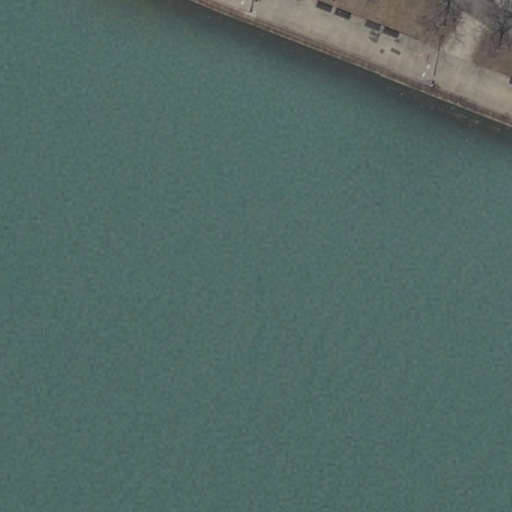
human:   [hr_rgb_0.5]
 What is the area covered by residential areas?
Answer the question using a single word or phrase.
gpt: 10627m2

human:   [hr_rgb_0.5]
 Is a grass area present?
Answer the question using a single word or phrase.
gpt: yes

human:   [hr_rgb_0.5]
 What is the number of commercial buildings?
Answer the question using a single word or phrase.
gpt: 0

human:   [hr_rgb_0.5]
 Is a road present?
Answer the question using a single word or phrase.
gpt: yes

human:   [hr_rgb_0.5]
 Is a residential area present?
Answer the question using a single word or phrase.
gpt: yes

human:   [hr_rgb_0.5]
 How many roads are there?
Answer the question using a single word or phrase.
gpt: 4

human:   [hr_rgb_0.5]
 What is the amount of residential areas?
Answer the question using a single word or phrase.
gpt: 1

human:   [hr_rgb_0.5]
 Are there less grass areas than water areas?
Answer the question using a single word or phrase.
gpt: no

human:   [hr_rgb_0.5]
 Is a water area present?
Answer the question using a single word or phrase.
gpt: yes

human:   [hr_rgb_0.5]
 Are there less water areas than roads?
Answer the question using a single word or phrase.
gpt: yes

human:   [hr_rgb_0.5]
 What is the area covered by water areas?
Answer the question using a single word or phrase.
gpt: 9788m2

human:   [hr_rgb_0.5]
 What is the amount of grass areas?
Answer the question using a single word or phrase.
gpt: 2

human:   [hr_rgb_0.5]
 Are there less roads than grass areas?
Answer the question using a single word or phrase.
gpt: no

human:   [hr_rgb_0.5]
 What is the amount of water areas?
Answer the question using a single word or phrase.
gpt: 1

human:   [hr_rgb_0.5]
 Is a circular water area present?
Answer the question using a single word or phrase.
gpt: no

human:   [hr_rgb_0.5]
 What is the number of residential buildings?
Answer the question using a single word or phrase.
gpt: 0

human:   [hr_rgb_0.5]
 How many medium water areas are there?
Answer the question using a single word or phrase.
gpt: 0

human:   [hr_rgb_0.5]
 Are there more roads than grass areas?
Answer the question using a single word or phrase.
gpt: yes

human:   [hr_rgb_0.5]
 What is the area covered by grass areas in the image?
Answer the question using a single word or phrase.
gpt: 176m2

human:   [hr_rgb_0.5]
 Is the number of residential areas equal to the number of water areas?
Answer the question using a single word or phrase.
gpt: yes

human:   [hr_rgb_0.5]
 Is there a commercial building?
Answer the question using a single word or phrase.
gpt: no

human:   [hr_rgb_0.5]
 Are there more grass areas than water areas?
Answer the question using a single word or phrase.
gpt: yes

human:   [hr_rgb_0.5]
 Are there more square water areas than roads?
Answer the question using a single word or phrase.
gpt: no

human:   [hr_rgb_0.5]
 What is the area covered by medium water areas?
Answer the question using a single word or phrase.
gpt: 0m2

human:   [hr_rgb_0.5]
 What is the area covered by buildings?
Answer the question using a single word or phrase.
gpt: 0m2

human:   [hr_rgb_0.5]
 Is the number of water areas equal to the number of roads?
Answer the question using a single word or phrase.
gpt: no

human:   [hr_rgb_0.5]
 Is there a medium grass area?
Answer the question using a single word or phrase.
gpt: yes

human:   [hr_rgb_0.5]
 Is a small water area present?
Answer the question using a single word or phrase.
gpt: no

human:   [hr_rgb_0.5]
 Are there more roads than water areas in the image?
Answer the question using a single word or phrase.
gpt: yes

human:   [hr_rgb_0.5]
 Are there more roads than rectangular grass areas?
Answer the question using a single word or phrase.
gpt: yes

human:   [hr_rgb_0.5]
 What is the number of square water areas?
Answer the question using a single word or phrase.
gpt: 0

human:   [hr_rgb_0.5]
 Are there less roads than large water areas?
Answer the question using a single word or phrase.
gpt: no

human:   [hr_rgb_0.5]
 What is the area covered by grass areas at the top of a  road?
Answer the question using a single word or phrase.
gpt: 123m2

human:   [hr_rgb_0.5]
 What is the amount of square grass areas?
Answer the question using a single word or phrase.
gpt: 0

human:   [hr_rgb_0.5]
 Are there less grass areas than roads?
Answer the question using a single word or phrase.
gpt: yes

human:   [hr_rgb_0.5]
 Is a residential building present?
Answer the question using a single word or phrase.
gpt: no

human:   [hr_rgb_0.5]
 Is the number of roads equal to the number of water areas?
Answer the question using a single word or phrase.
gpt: no

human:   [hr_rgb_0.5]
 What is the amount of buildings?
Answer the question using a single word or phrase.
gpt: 0

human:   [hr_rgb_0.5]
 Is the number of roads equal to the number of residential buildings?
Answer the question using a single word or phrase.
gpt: no

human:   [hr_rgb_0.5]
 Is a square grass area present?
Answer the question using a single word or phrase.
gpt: no

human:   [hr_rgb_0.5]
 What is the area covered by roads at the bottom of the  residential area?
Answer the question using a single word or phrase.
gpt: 0m2

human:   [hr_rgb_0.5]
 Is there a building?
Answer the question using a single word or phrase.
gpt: no

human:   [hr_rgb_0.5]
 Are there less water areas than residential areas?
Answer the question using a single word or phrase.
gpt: no

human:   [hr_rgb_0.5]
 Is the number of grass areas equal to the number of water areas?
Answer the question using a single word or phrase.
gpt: no

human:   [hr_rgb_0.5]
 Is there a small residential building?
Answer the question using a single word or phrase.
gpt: no

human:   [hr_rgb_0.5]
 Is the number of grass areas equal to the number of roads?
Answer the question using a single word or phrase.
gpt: no

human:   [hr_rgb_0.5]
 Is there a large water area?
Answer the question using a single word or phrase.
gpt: yes

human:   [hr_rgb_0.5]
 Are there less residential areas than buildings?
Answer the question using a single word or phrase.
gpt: no

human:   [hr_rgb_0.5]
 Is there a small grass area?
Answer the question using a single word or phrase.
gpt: yes

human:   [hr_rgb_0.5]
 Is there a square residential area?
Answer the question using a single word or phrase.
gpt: no

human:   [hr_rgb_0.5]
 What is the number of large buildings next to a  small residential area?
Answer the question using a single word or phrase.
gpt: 0

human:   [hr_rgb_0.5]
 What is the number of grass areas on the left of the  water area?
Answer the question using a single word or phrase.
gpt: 0

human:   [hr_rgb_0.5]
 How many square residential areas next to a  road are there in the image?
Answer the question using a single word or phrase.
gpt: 0

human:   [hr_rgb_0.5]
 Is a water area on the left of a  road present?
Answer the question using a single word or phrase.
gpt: no

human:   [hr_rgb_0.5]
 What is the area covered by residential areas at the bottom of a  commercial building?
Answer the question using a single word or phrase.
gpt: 0m2

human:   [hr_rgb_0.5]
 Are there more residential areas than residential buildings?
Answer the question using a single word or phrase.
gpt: yes

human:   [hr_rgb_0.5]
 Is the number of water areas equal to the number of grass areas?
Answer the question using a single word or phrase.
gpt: no

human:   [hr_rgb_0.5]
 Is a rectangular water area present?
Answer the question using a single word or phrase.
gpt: yes

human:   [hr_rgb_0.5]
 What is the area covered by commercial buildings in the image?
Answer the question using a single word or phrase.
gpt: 0m2

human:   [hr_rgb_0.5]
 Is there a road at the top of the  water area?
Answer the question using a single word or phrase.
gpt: yes

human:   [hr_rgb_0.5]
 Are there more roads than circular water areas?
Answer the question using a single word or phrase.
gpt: yes

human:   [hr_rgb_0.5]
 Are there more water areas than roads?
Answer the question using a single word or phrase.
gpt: no

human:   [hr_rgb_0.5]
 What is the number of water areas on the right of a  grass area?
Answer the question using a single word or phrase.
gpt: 0

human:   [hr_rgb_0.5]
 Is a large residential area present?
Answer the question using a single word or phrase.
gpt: yes